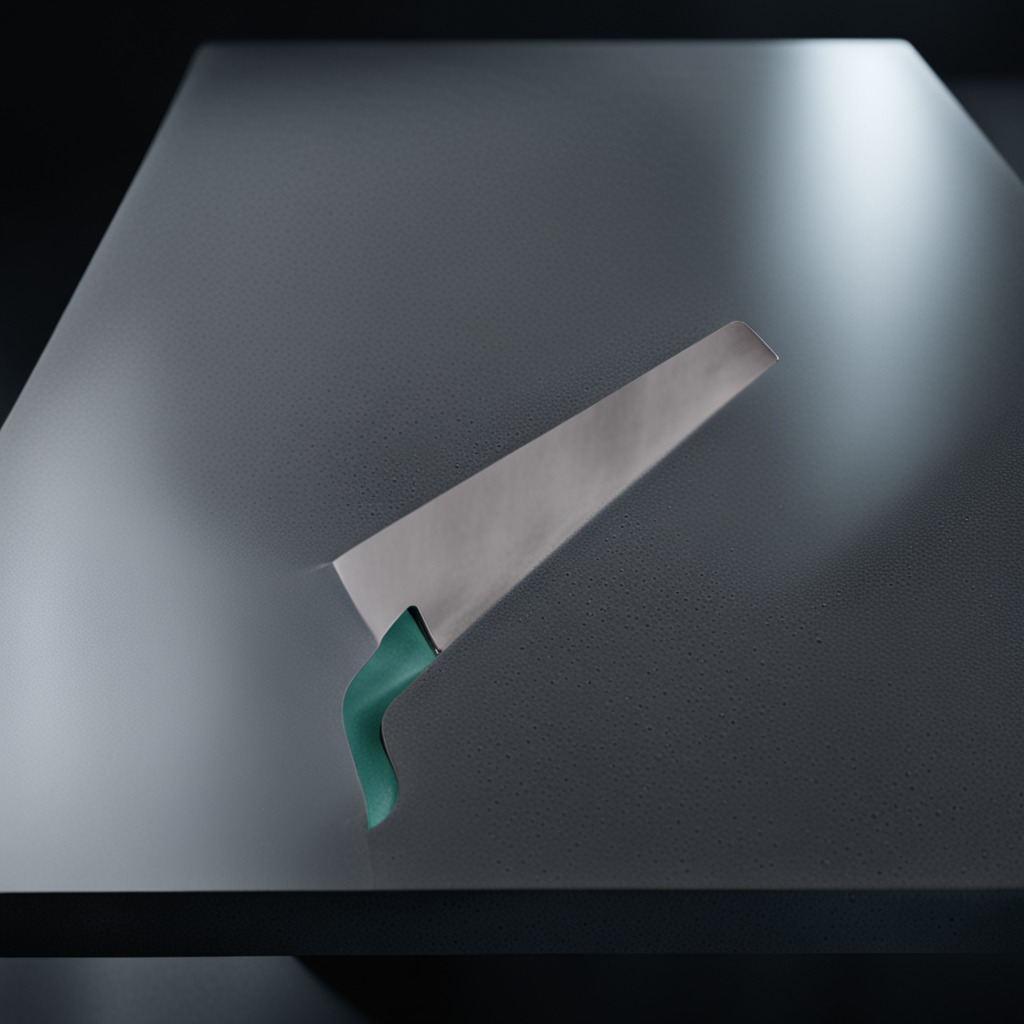
A metal saw is lying on a clean granite table inside a workshop at night.